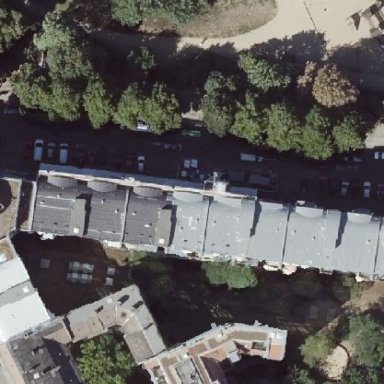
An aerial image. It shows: Residential building with round-shaped roof.